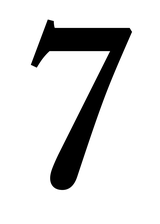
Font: LibreCaslonText_Medium